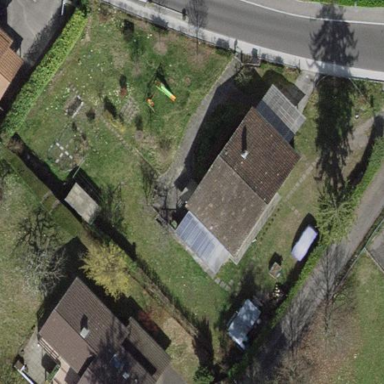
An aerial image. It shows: Garden enclosed by fence.